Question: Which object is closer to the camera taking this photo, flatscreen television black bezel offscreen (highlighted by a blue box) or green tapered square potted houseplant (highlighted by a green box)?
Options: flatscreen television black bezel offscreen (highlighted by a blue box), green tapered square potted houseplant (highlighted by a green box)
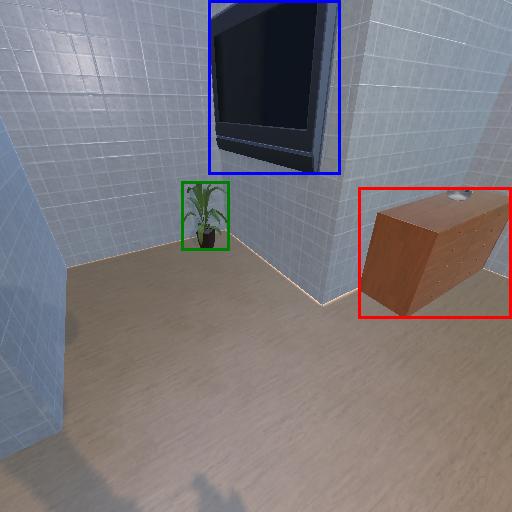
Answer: flatscreen television black bezel offscreen (highlighted by a blue box)